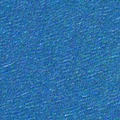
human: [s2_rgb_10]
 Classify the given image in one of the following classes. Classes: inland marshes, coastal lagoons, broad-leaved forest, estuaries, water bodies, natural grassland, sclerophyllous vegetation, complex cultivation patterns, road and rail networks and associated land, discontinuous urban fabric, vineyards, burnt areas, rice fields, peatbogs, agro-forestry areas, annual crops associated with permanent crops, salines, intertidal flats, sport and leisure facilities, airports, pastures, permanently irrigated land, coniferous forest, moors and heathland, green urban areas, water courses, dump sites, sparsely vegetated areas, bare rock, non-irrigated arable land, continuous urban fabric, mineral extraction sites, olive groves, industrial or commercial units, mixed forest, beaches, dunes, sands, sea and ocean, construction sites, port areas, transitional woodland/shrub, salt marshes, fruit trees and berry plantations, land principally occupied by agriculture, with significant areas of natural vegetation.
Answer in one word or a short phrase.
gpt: sea and ocean